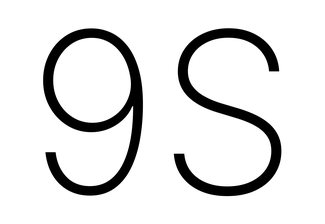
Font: Inter_ExtraLight